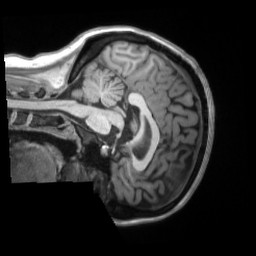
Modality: T1w
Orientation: sagittal
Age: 24
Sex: female
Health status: ill
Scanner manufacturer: siemens
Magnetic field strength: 3 T
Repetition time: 2.2 s
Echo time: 0.00157 s